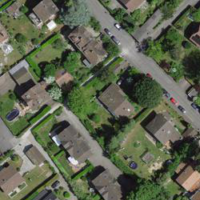
EUNIS habitat code: 54
Species observed at this site:
Viburnum tinus